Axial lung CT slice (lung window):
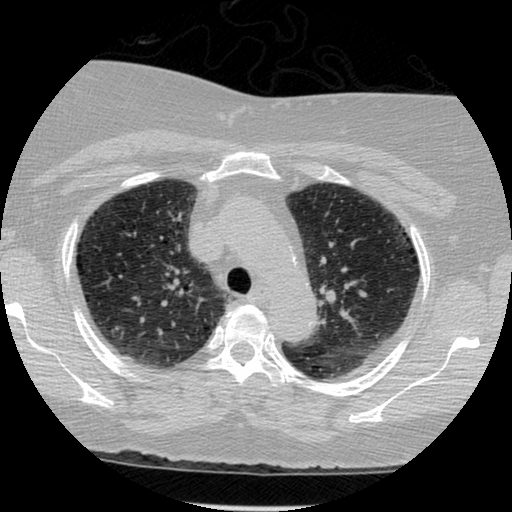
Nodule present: no